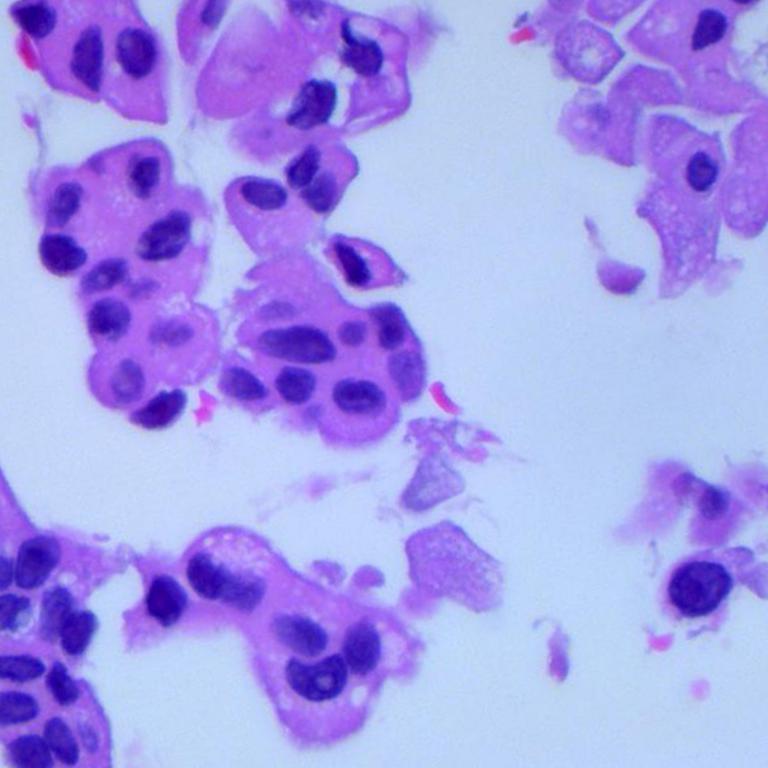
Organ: lung
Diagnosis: adenocarcinomas